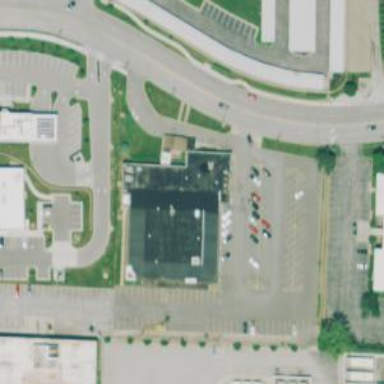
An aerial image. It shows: Building with bowling alley inside.